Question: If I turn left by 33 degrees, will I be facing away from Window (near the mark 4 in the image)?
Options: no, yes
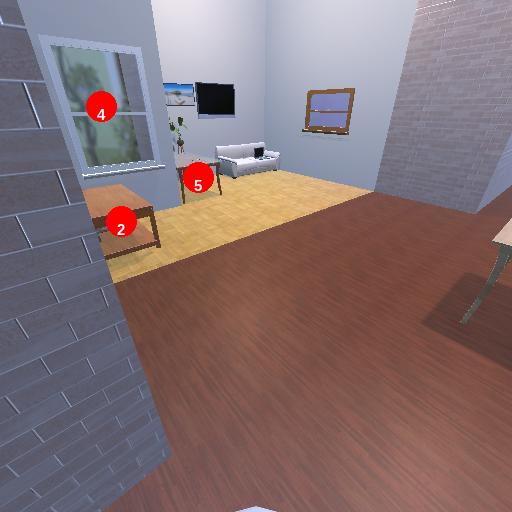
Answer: no